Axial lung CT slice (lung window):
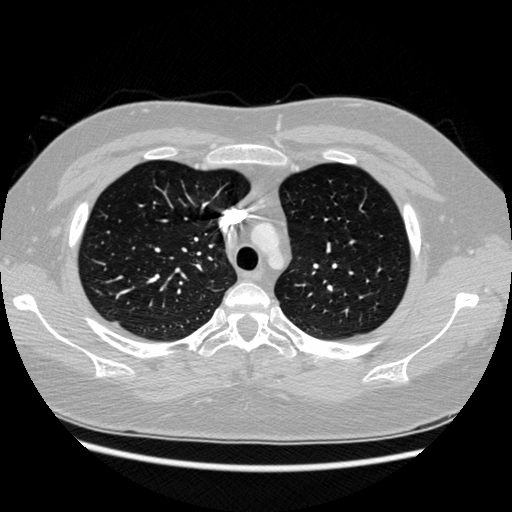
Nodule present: no